Interaction volume radius: 5 \u00c5
Interaction volume height: 35 \u00c5
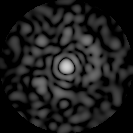
Disorder parameter: 0.7781